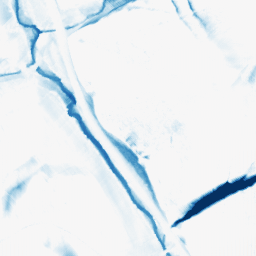
Category: morphological
Decomposition family: morphological_diamond
Decomposition parameters: operation: closing
radius: 15
Upsampling method: fft_zeropad
Upsampling parameters: scale: 2
Upsampling scale: 2